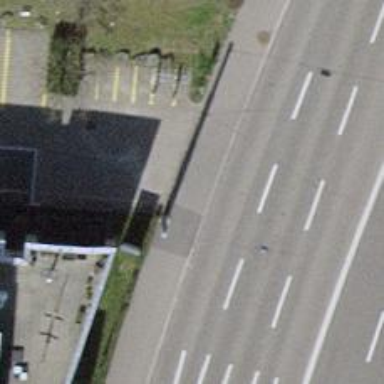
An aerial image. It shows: Asphalt driveway used as service road.